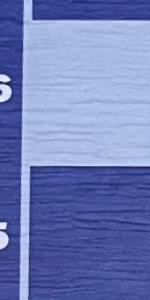
Label: Empty